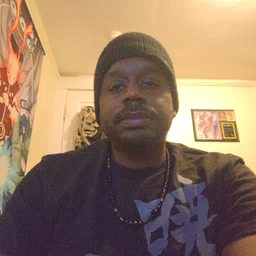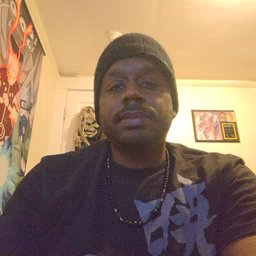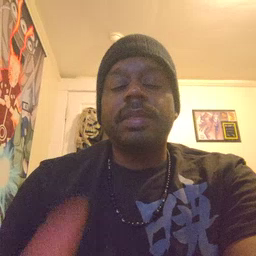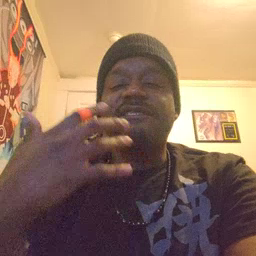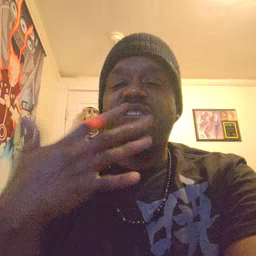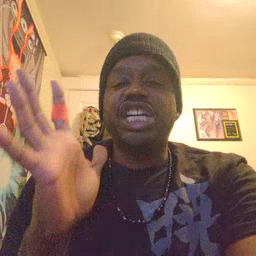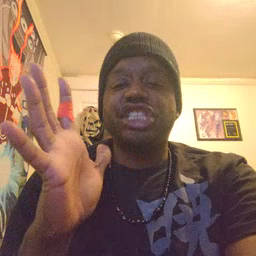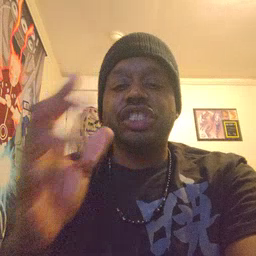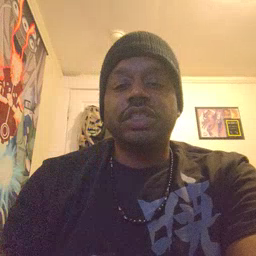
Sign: finish